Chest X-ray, PA view. Patient: 39 years old, sex F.
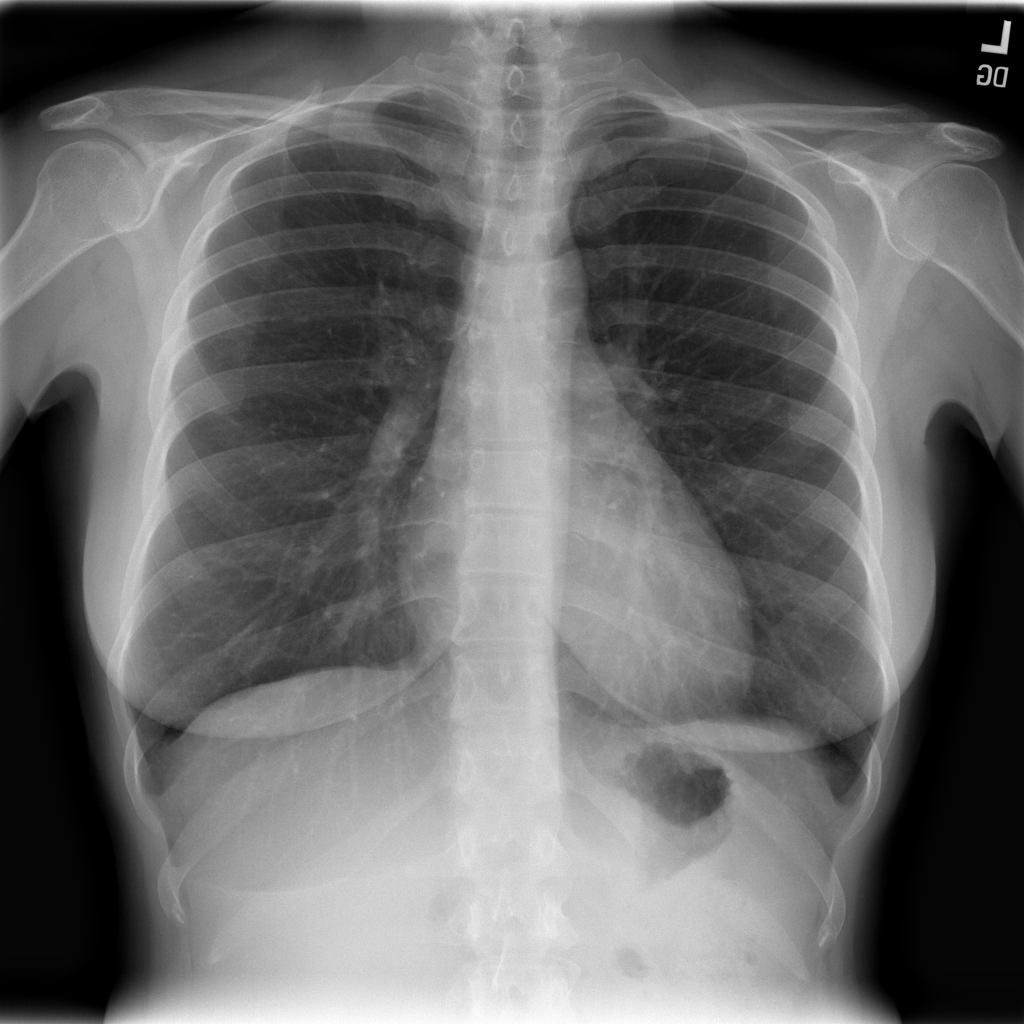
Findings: Infiltration